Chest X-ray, PA view. Patient: 59 years old, sex F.
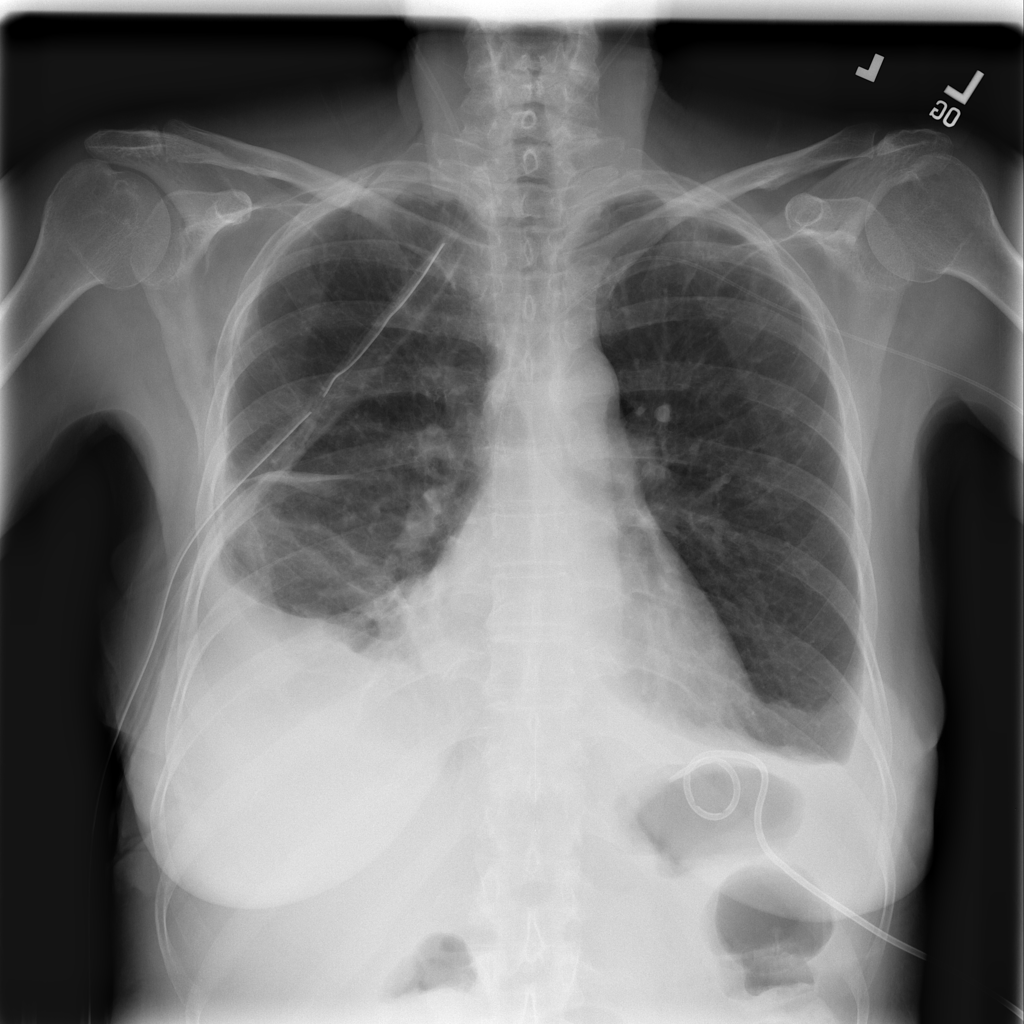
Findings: Atelectasis, Effusion, Infiltration, Pleural_Thickening